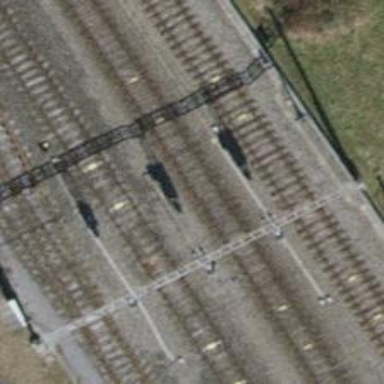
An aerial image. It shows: Railway signal.